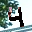
Label: 4